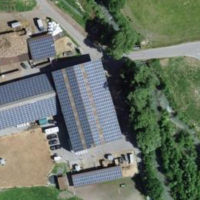
EUNIS habitat code: 24
Species observed at this site:
Corvus corone
Acrocephalus arundinaceus
Alcedo atthis
Anas platyrhynchos
Sturnus vulgaris
Passer domesticus
Lanius collurio
Buteo buteo
Sylvia atricapilla
Passer montanus
Larus michahellis
Parus major
Hirundo rustica
Milvus migrans
Milvus milvus
Passer italiae
Falco tinnunculus
Motacilla alba
Acrocephalus scirpaceus